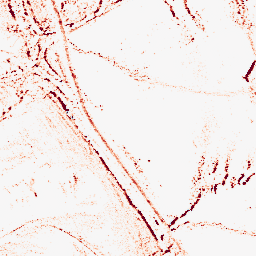
Category: morphological
Decomposition family: morphological_rect
Decomposition parameters: operation: opening
width: 5
height: 3
Upsampling method: regularized
Upsampling parameters: scale: 4
lambda_reg: 0.01
Upsampling scale: 4